Question: Im making a hangman game, at the start of the game the word that the player must guess is printed as stars. I have just started making it again after attempting to write it once and just having messy code that i couldn't bug fix. So I decided it best to write it again. The only problem is, when i try to get my array to print out by using array.ToString(); it just returns System.char[]. See below.
code:
'''
class Program
{
static void Main(string[] args)
{
string PlayerOneWord;
string PlayerTwoGuess;
int lives = 5;
Console.WriteLine("Welcome to hangman!
PLayer one, Please enter the word which player Two needs to guess!");
PlayerOneWord = Console.ReadLine().ToLower();
var stars = new char[PlayerOneWord.Length];
for (int i = 0; i < stars.Length ; i++)
{
stars[i] = '*';
}
string StarString = stars.ToString();
Console.Write("Word to Guess: {0}" , StarString);
Console.ReadLine();
}
}
'''
output:

The output should say 'Word to guess: Hello'.
Please will someone explain why this is happening as its not the first time I have run into this problem.
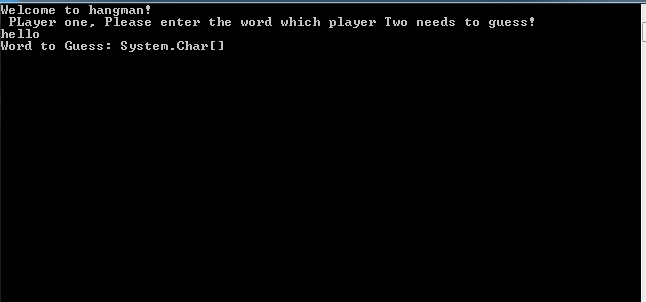
Answer: Calling 'ToString' on a simple array only returns '"T[]"' regardless what the type 'T' is. It doesn't have any special handling for 'char[]'.
To convert a 'char[]' to 'string' you can use:
'''
string s = new string(charArray);
'''
But for your concrete problem there is an even simpler solution:
'''
string stars = new string('*', PlayerOneWord.Length);
'''
The constructor <URL> repeats 'c' 'count' times.